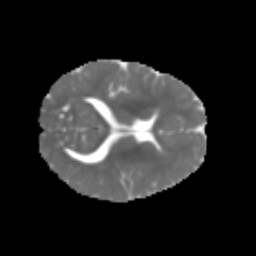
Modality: MD
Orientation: axial
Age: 7
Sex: female
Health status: healthy